Aerial crown-view tile of a tropical tree (Barro Colorado Island, Panama), acquired 20250818:
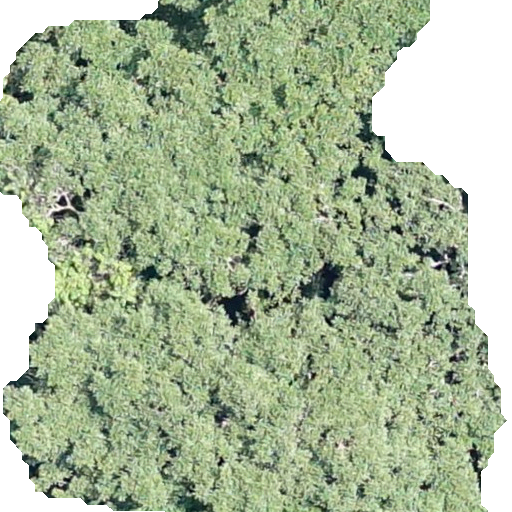
Species: Ficus insipida
GBIF accepted scientific name: Ficus insipida
Crown area: 393.486 m²